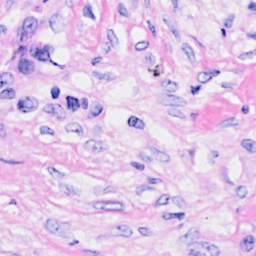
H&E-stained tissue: Breast